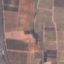
Label: PermanentCrop